Fundus camera: zeiss
Shooting center: fovea
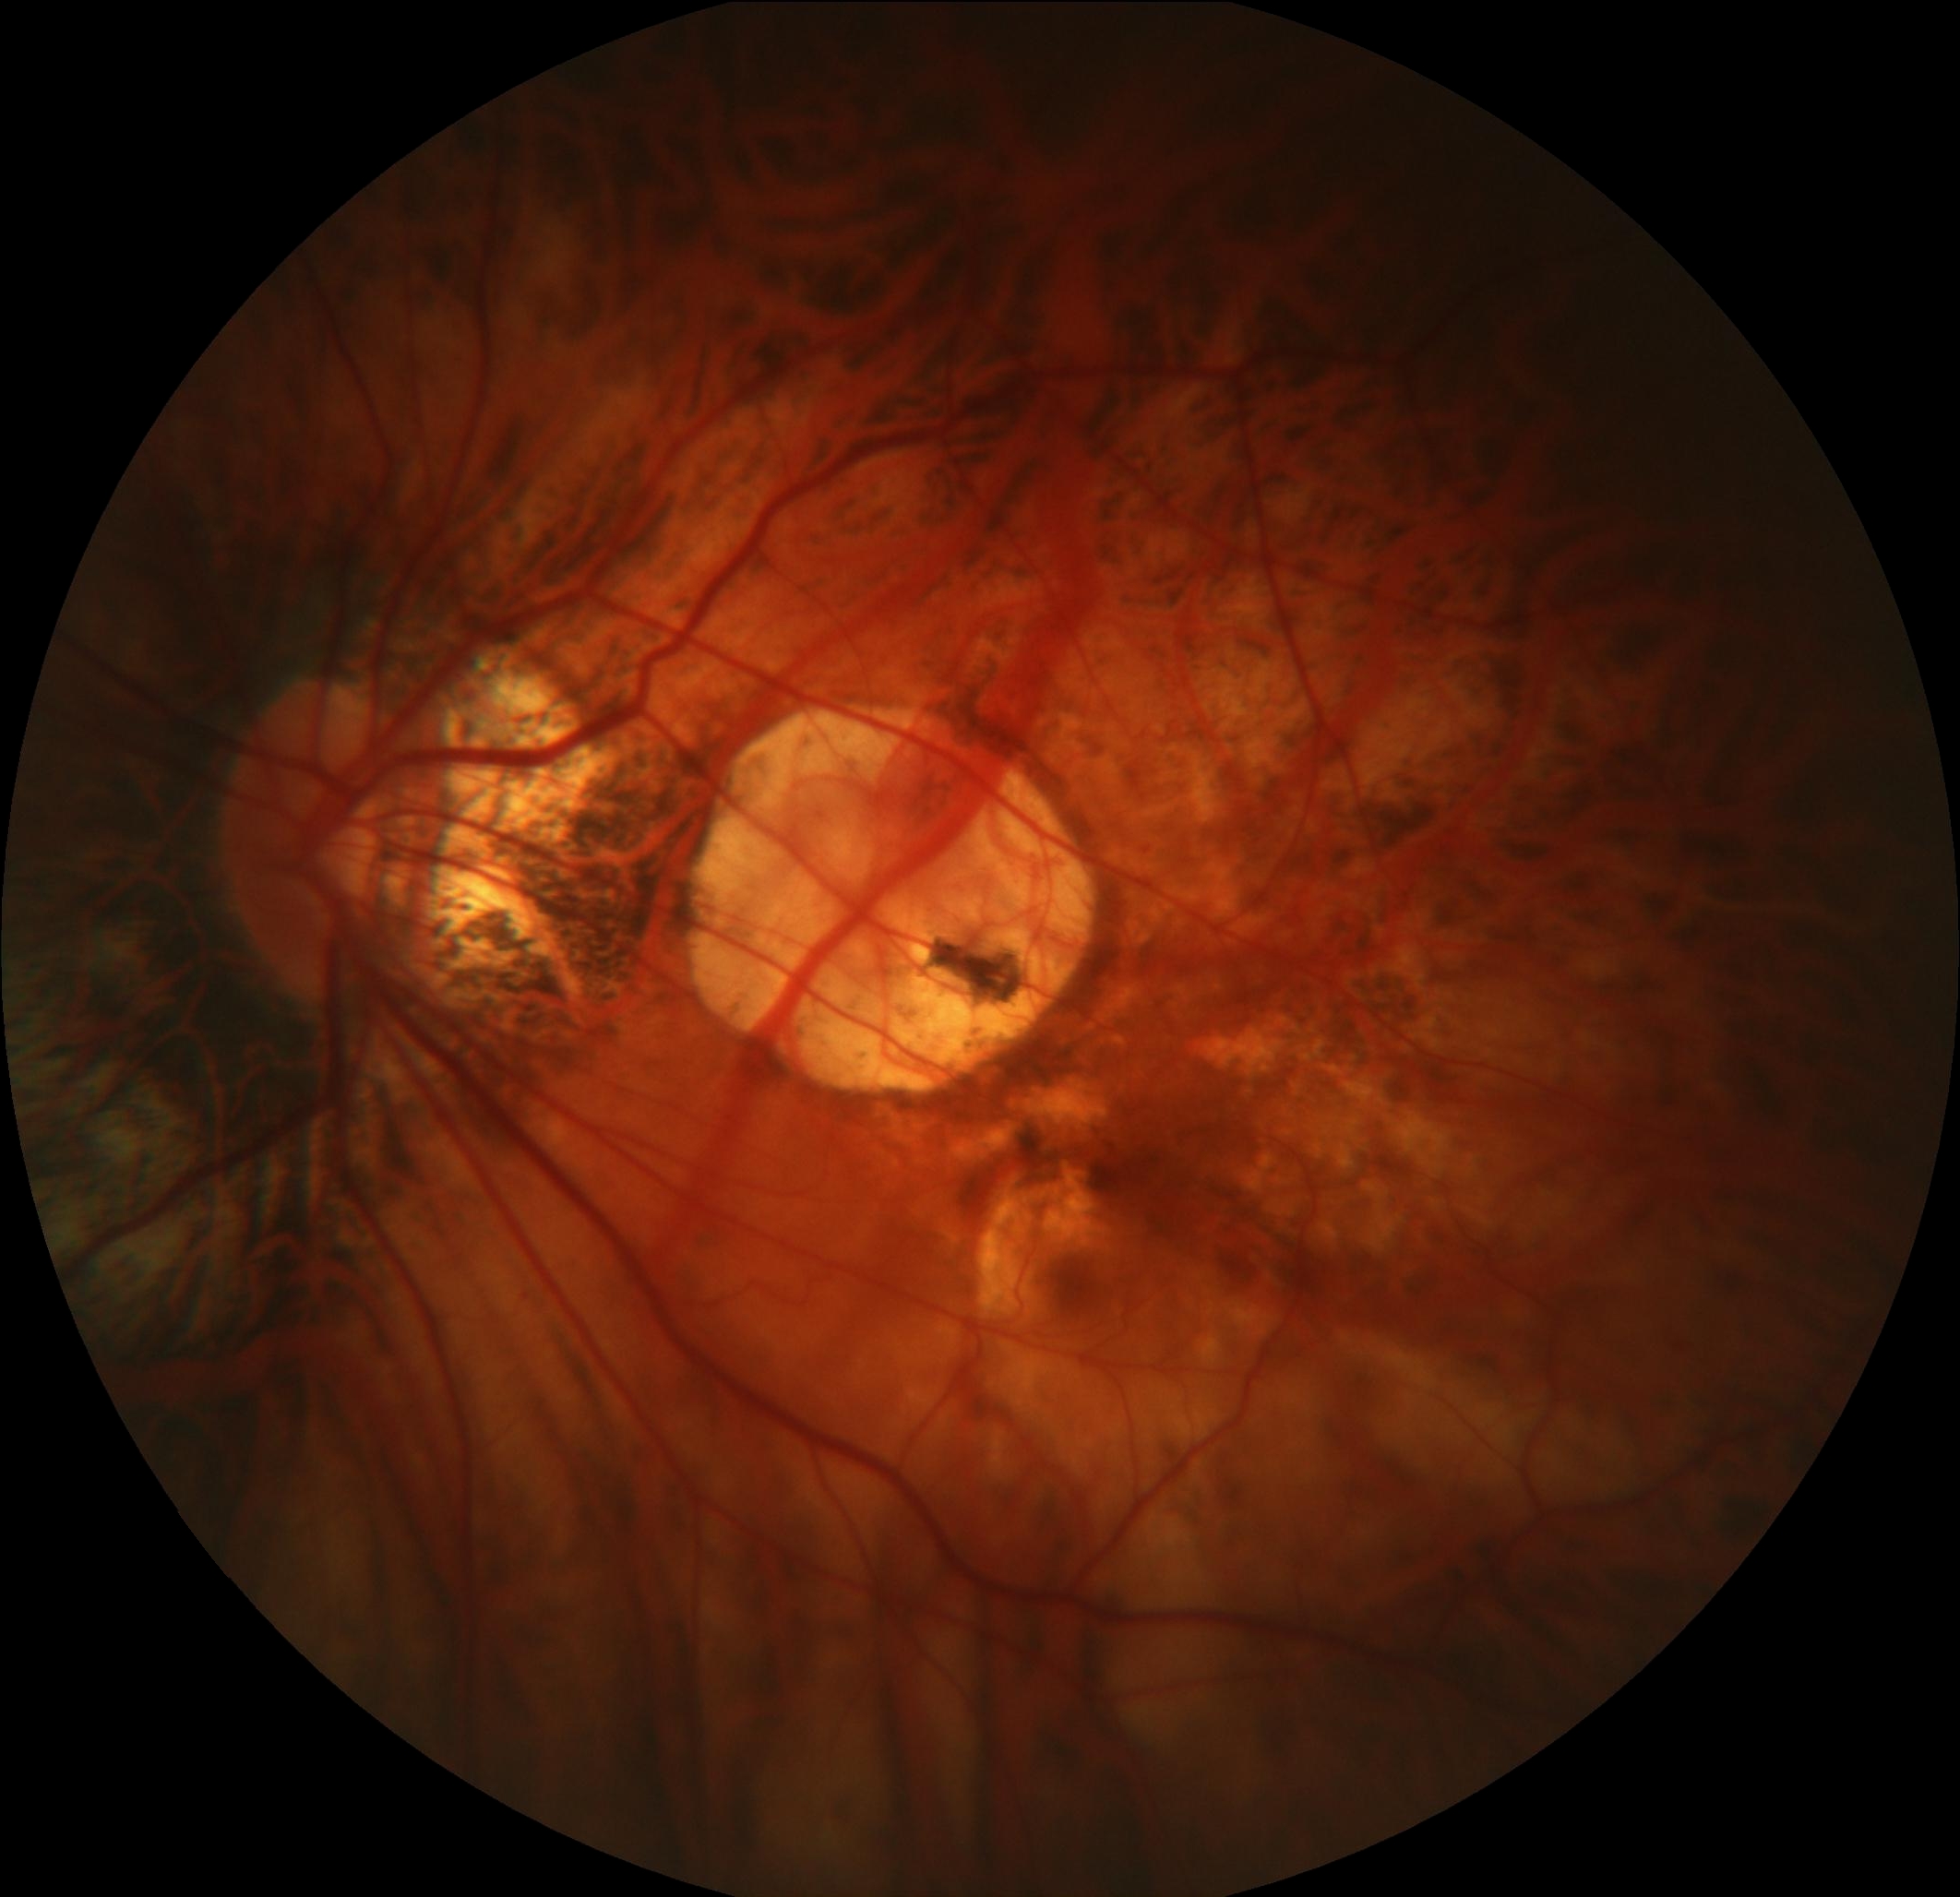
Pathologic myopia: yes
Patchy retinal atrophy: present
Retinal detachment: absent